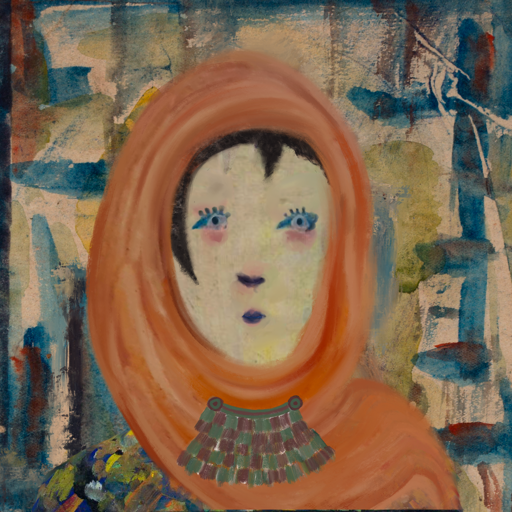
Background: Orphan, Head And Neck Front: Hill_Girl, Face Front: Hill_Girl, Bust: An_Impression, Hair Front: Roy_Bahadur, Head Accessory: Pious_Lady_Scarf, Second Necklace: After_Raid, Necklace: Blank, Baby: Blank